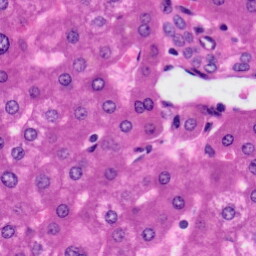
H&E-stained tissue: Liver